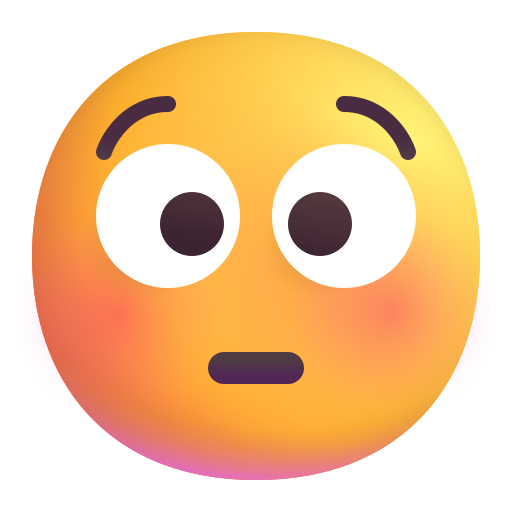
flushed face color